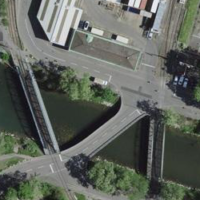
EUNIS habitat code: 57
Species observed at this site:
Corvus corone
Cygnus olor
Anas platyrhynchos
Mergus merganser
Potamopyrgus antipodarum
Clematis vitalba